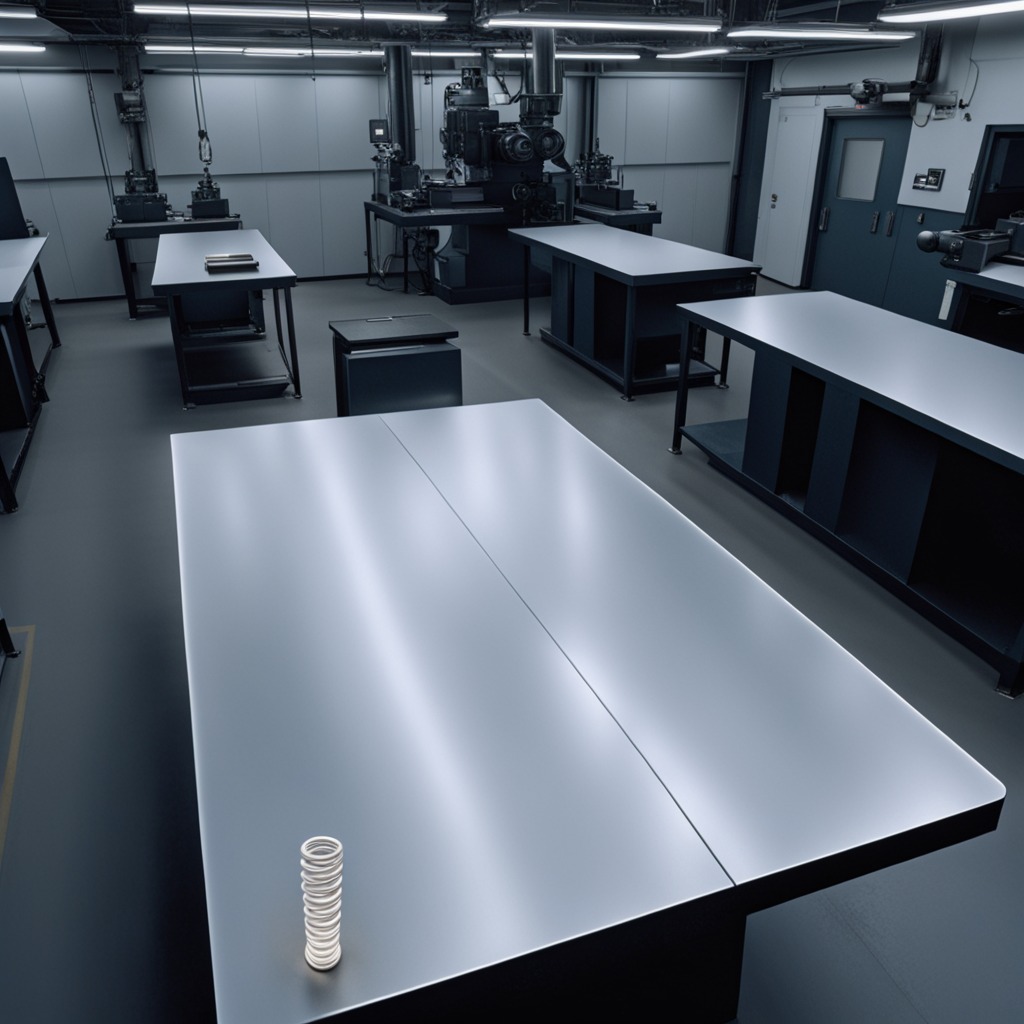
A coiled metal spring is lying on the tabletop.